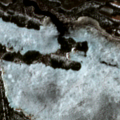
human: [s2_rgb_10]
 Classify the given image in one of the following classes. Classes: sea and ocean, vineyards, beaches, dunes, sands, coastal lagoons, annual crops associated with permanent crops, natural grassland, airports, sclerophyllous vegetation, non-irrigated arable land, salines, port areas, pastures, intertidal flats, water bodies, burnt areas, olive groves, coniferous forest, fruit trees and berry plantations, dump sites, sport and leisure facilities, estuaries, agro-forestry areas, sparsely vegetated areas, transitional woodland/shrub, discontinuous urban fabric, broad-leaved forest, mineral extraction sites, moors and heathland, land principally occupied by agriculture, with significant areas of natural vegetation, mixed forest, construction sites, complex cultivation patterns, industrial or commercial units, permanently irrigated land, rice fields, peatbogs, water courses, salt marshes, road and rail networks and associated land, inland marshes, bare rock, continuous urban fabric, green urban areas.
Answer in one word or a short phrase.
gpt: land principally occupied by agriculture, with significant areas of natural vegetation, coniferous forest, transitional woodland/shrub, water bodies